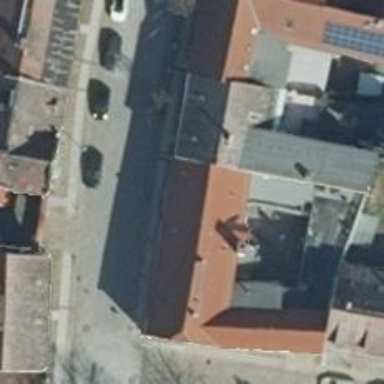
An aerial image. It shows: Cafe that also functions as bakery.